Interaction volume radius: 10 \u00c5
Interaction volume height: 10 \u00c5
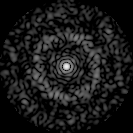
Disorder parameter: 0.84